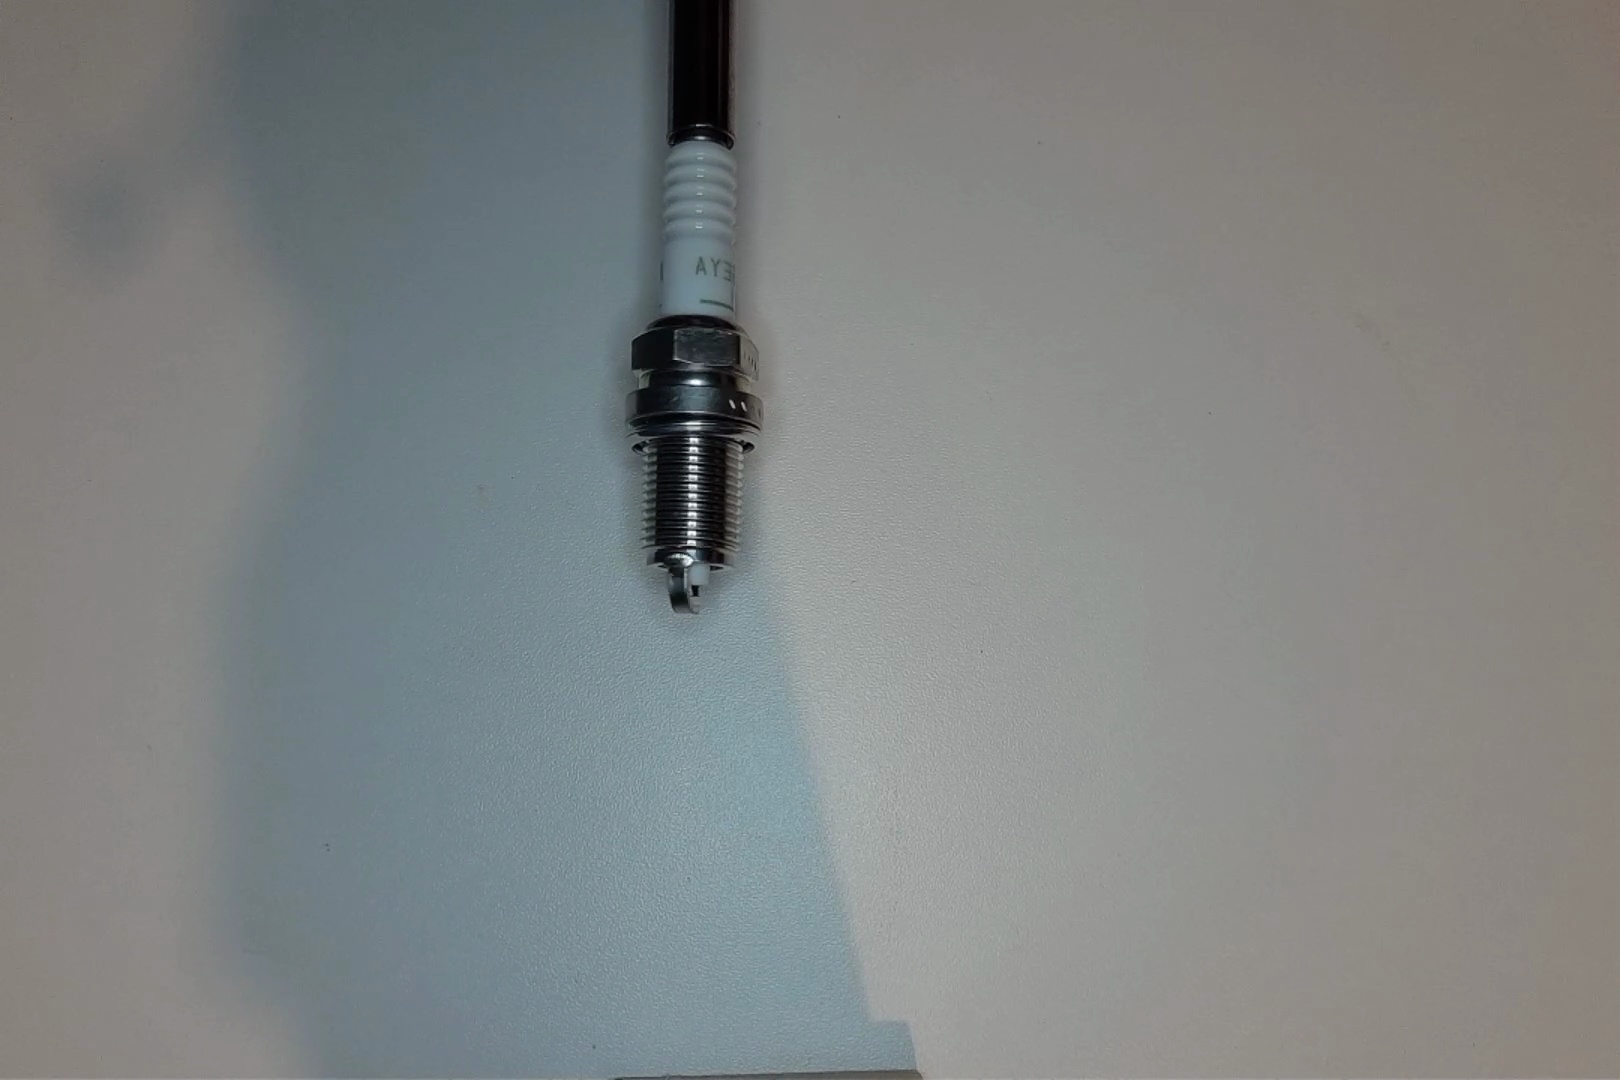
Label: normal